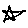
Label: star